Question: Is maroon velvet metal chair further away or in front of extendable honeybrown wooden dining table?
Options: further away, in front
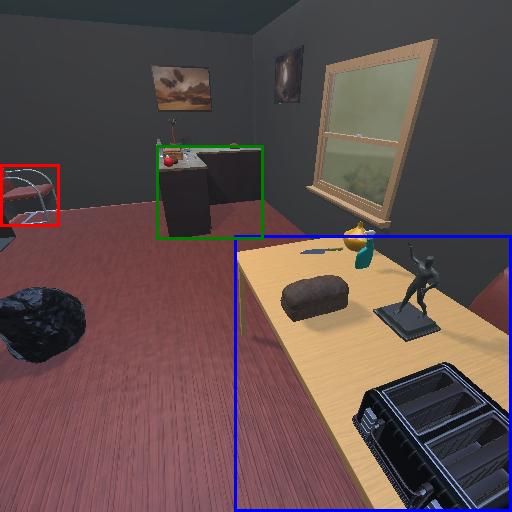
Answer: further away